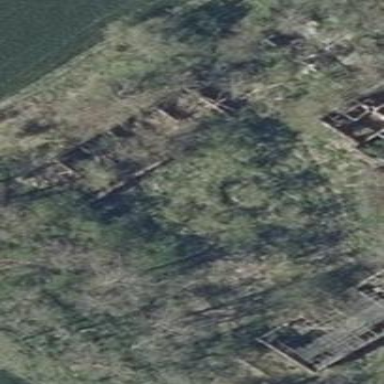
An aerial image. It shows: Ruins of building.